Question: I want to draw a line chart on the Android google map.
I have gps coordinates of the path and I want to show the speed of the car on the map with the height of the line.
See this image Something like this,

For each gps (lat,lng) point I want to add some height and calculate the corresponding gps(lat,lng) point. I want to show this in a 3D view so I will have to change the points when the camera position is changed but first step is to calculate the gps points with the added height.
For example
'''
ArrayList<LatLng> basePoints = new ArrayList<LatLng>();
basePoints.add(new LatLng(53.262688, -2.500792));
basePoints.add(new LatLng(53.262758, -2.500897));
basePoints.add(new LatLng(53.262789, -2.501087));
basePoints.add(new LatLng(53.262798, -2.501229));
basePoints.add(new LatLng(53.262785, -2.501414));
basePoints.add(new LatLng(53.262760, -2.501594));
basePoints.add(new LatLng(53.262707, -2.501811));
basePoints.add(new LatLng(53.262655, -2.501943));
ArrayList<LatLng> topPoints = new ArrayList<LatLng>();
topPoints.add(new LatLng(53.262939, -2.500779));
topPoints.add(new LatLng(53.262975, -2.500916));
topPoints.add(new LatLng(53.262914, -2.501098));
topPoints.add(new LatLng(53.263055, -2.501248));
topPoints.add(new LatLng(53.262925, -2.501439));
topPoints.add(new LatLng(53.263045, -2.501581));
topPoints.add(new LatLng(53.262907, -2.501844));
topPoints.add(new LatLng(53.263002, -2.502015));
'''
Any idea how can I do it?
Thanks
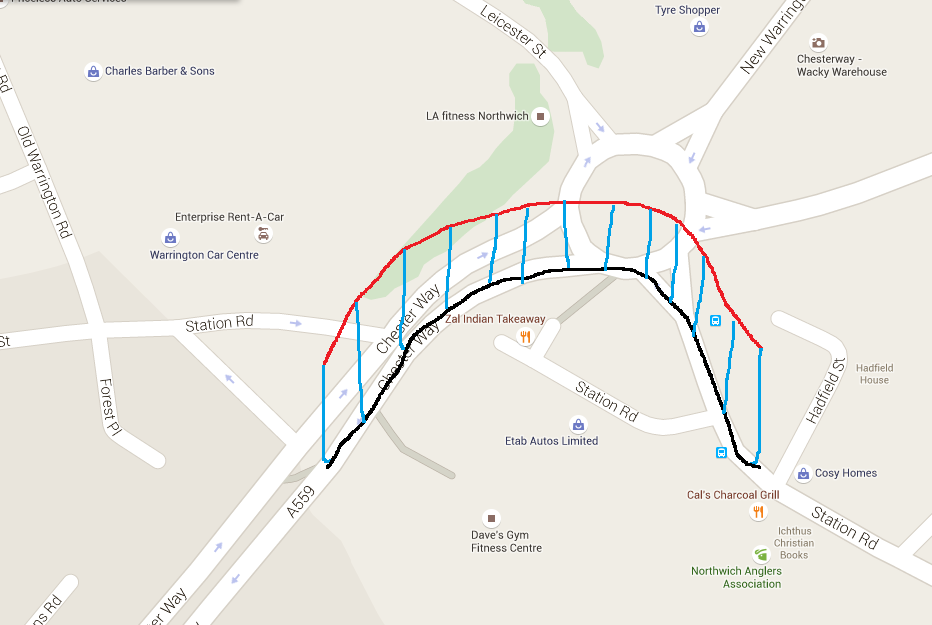
Answer: From the <URL> you provided I have implemented this for you.
'''
final ArrayList<LatLng> basePoints = new ArrayList<LatLng>();
basePoints.add(new LatLng(53.262688, -2.500792));
basePoints.add(new LatLng(53.262758, -2.500897));
basePoints.add(new LatLng(53.262789, -2.501087));
basePoints.add(new LatLng(53.262798, -2.501229));
basePoints.add(new LatLng(53.262785, -2.501414));
basePoints.add(new LatLng(53.262760, -2.501594));
basePoints.add(new LatLng(53.262707, -2.501811));
basePoints.add(new LatLng(53.262655, -2.501943));
final ArrayList<Double> speedPoints = new ArrayList<Double>();
speedPoints.add(7.955734692);
speedPoints.add(8.761378798);
speedPoints.add(11.<PHONE>);
speedPoints.add(13.69594751);
speedPoints.add(15.50864695);
speedPoints.add(16.<PHONE>);
speedPoints.add(15.60935179);
speedPoints.add(15.71005663);
LatLngBounds.Builder bounds = new LatLngBounds.Builder();
for(int i=0;i<basePoints.size();i++)
{
bounds.include(basePoints.get(i));
}
map.moveCamera(CameraUpdateFactory.newLatLngBounds(bounds.build(), 300,300,0));
map.setOnCameraChangeListener(new OnCameraChangeListener() {
@Override
public void onCameraChange(CameraPosition arg0)
{
map.clear();
ArrayList<LatLng> topPoints = new ArrayList<LatLng>();
for(int i=0;i<basePoints.size();i++)
{
topPoints.add(moveByDistance(basePoints.get(i), speedPoints.get(i)*3,map.getCameraPosition().bearing));
}
PolylineOptions topPO = new PolylineOptions();
topPO.addAll(topPoints).width(5).color(Color.BLUE).geodesic(true);
map.addPolyline(topPO);
for(int i=0;i<basePoints.size()-1;i++)
{
map.addPolygon(new PolygonOptions().add(basePoints.get(i),topPoints.get(i),topPoints.get(i+1),basePoints.get(i+1),basePoints.get(i)).fillColor(Color.YELLOW).strokeColor(Color.YELLOW));
}
}
});
/**
* Move a LatLng-Point into a given distance and a given angle (0-360,
* 0=North).
*/
public static LatLng moveByDistance(LatLng startGp, double distance,double angle) {
/*
* Calculate the part going to north and the part going to east.
*/
double arc = Math.toRadians(angle);
double toNorth = distance * Math.cos(arc);
double toEast = distance * Math.sin(arc);
double lonDiff = meterToLongitude(toEast, startGp.latitude);
double latDiff = meterToLatitude(toNorth);
return new LatLng(startGp.latitude + latDiff, startGp.longitude + lonDiff);
}
private static double meterToLongitude(double meterToEast, double latitude) {
double latArc = Math.toRadians(latitude);
double radius = Math.cos(latArc) * EARTHRADIUS;
double rad = meterToEast / radius;
double degrees = Math.toDegrees(rad);
return degrees;
}
private static double meterToLatitude(double meterToNorth) {
double rad = meterToNorth / EARTHRADIUS;
double degrees = Math.toDegrees(rad);
return degrees;
}
'''
I hope it will help you implement this.